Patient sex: M
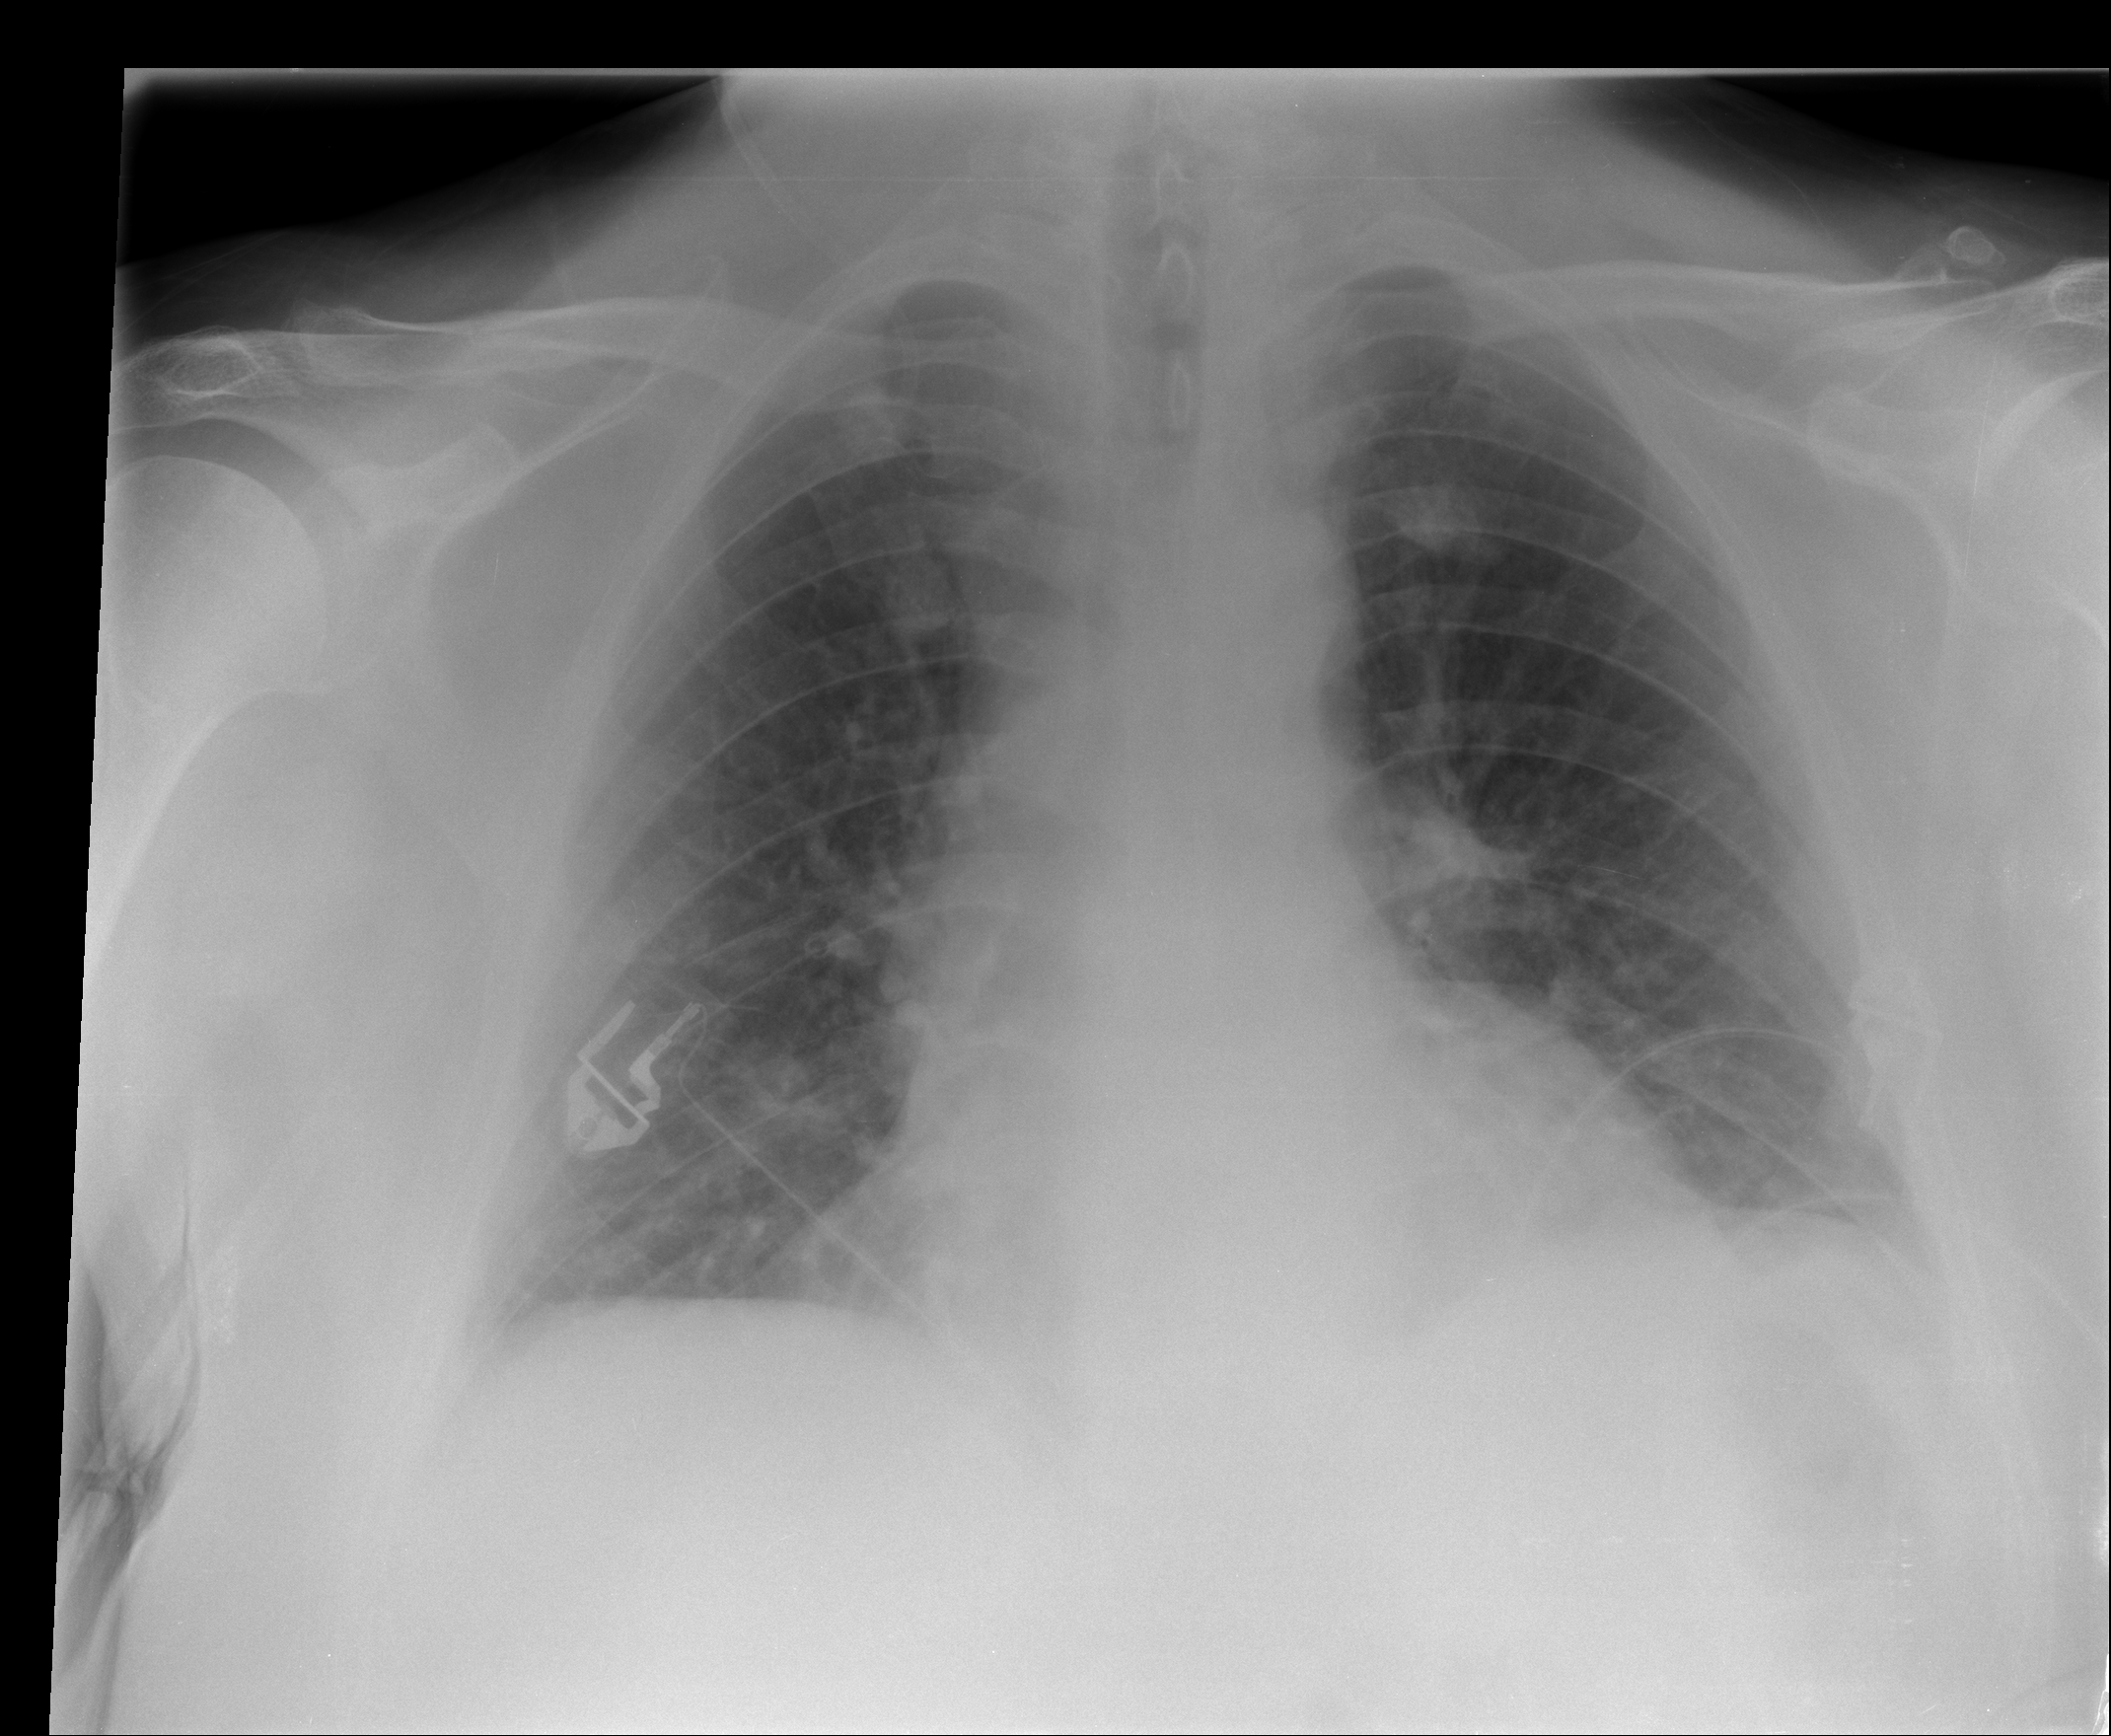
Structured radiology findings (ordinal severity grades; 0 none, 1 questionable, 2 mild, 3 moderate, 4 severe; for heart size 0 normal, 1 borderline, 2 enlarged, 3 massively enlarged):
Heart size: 2
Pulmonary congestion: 2
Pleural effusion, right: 0
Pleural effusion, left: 0
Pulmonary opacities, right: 0
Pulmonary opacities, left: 0
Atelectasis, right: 2
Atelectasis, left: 2